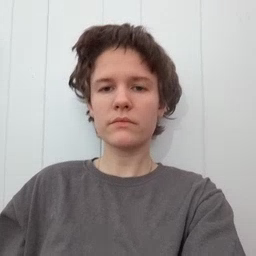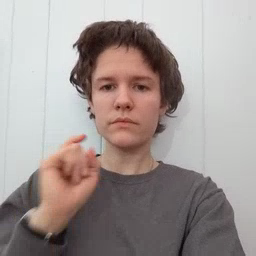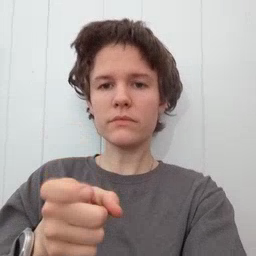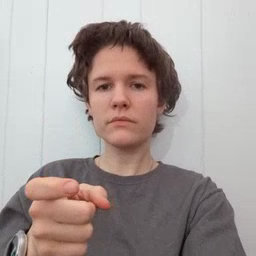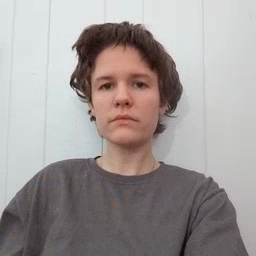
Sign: gift